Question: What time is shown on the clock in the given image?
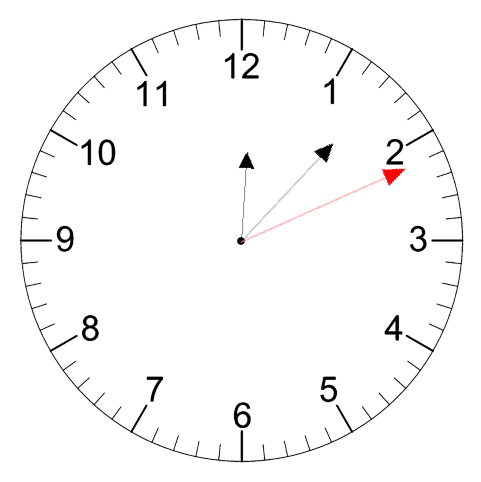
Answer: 12:07:11